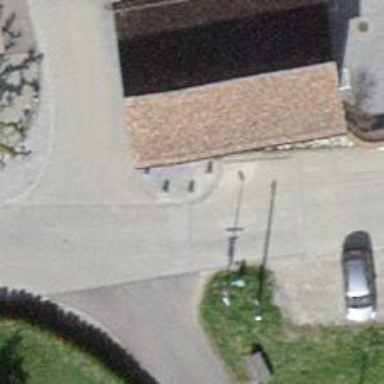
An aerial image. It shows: Bollard barrier.